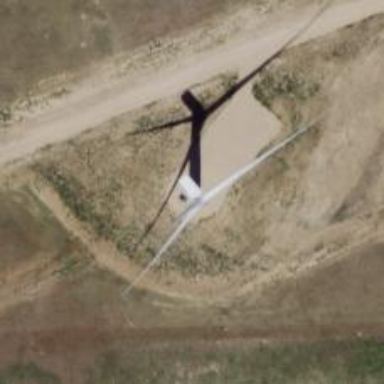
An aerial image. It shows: Wind turbine generator that utilizes wind as its source for generating electricity. It is of the horizontal axis type.